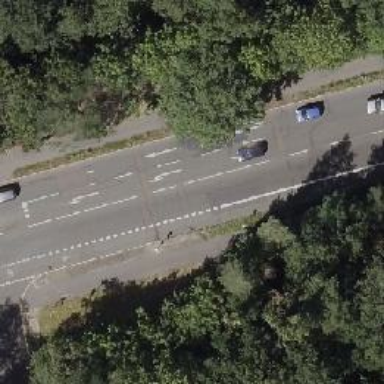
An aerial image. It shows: Asphalt road with separate sidewalk. There is designated cycle lane on the left.